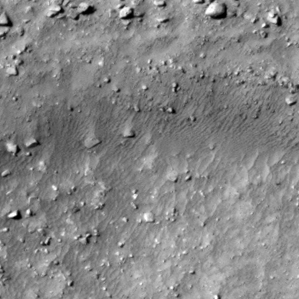
Label: non_frost